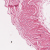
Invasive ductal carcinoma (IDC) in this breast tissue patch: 0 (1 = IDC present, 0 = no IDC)